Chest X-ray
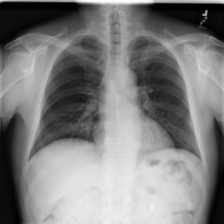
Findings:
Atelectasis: negative
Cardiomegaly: negative
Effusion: negative
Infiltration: negative
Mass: negative
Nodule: negative
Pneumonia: negative
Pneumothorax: negative
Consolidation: negative
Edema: negative
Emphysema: negative
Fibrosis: negative
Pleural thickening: negative
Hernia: negative